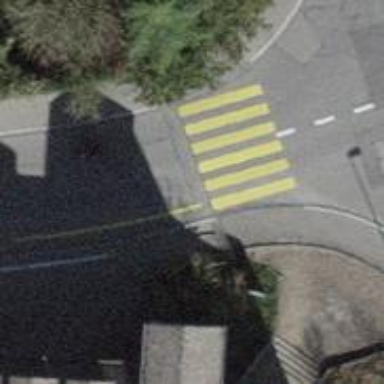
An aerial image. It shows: Zebra crossing on the road.